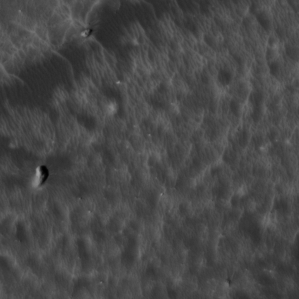
Label: non_frost